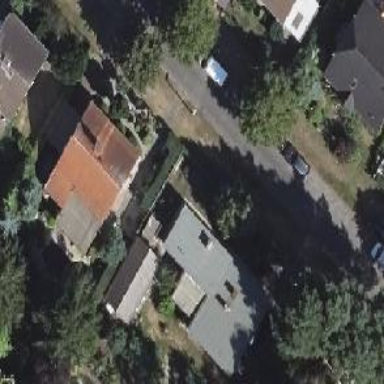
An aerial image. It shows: Detached building.